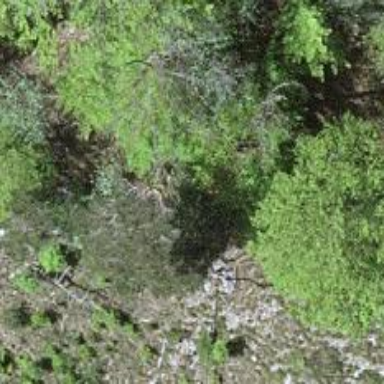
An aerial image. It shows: Cliff in nature.